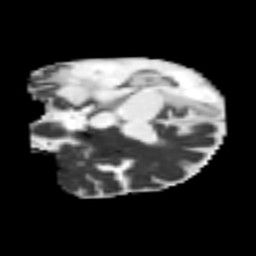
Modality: MD
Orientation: coronal
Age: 55
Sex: male
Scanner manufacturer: siemens
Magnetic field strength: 3 T
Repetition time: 4.987 s
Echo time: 0.0792 s